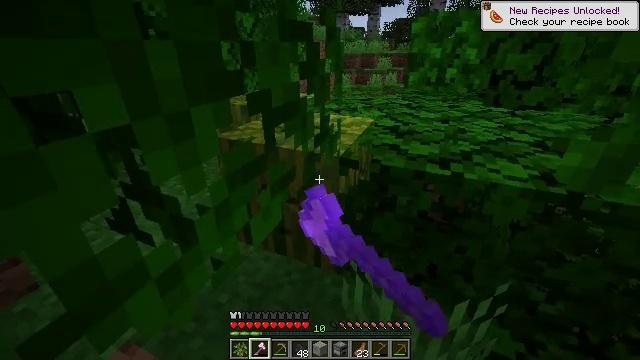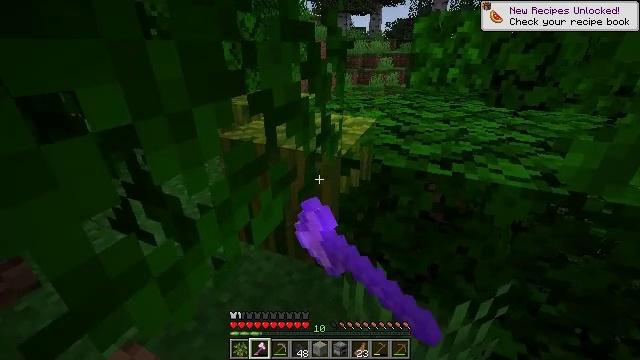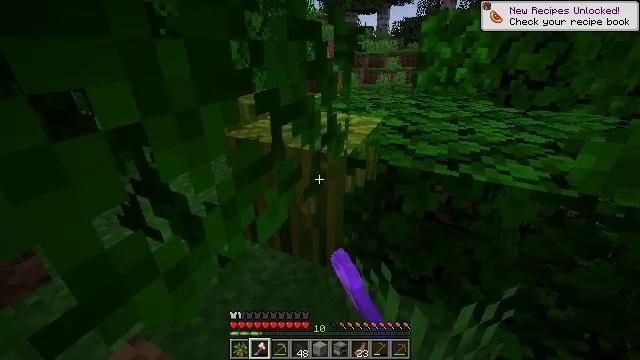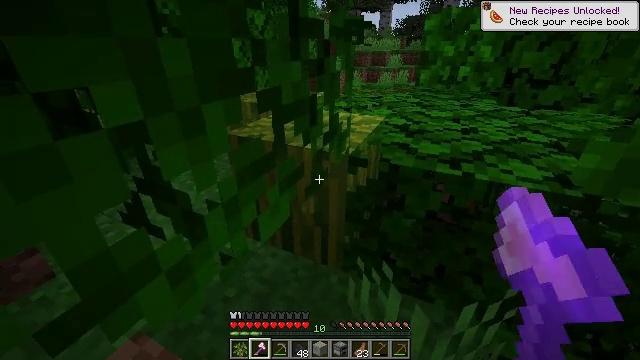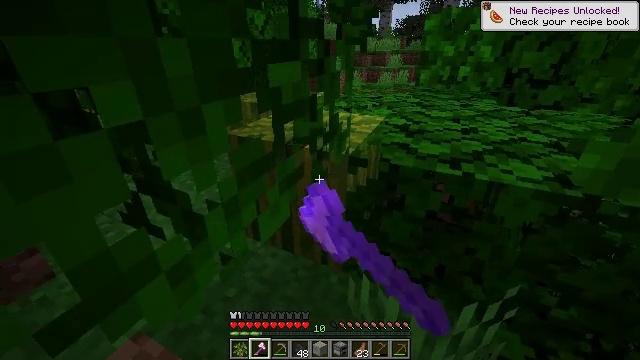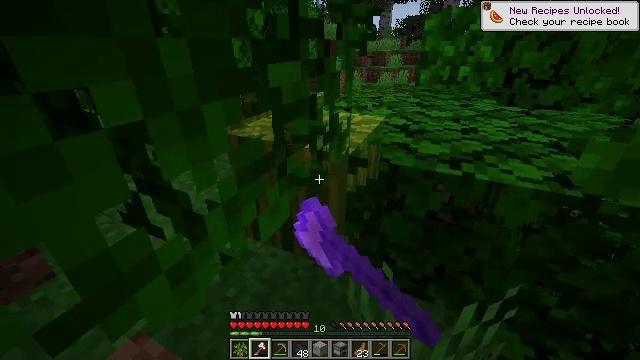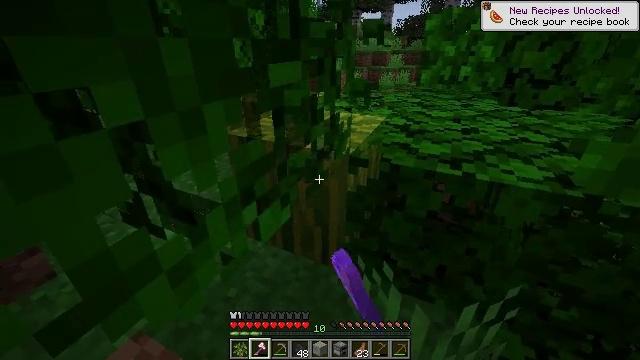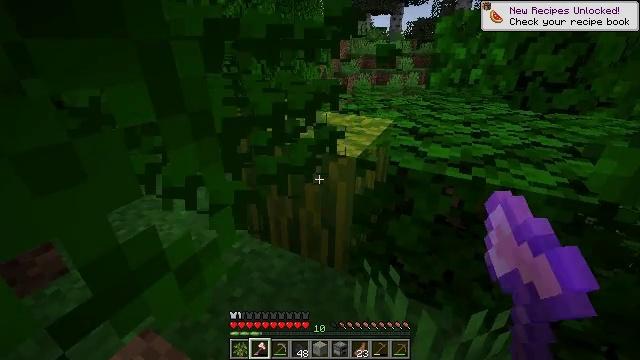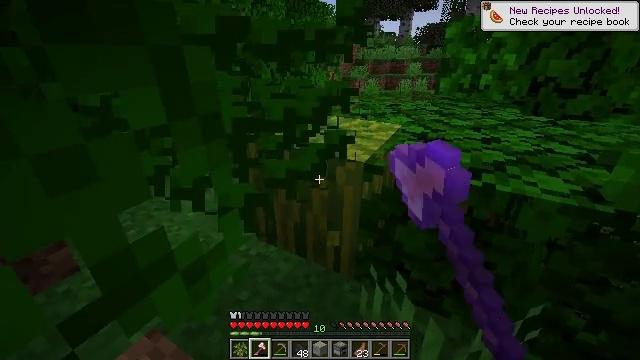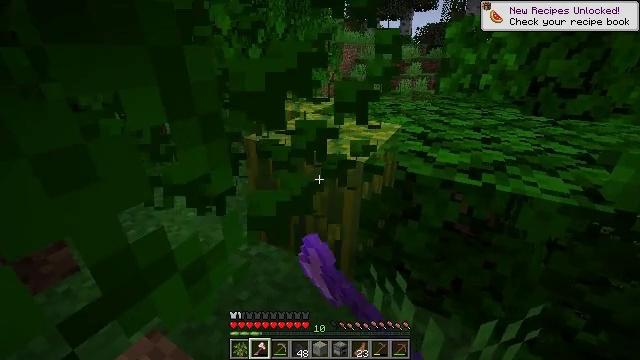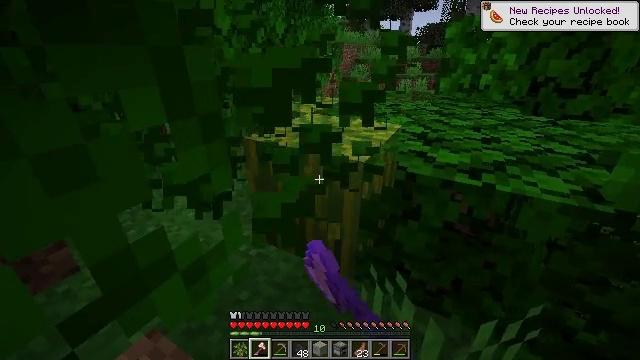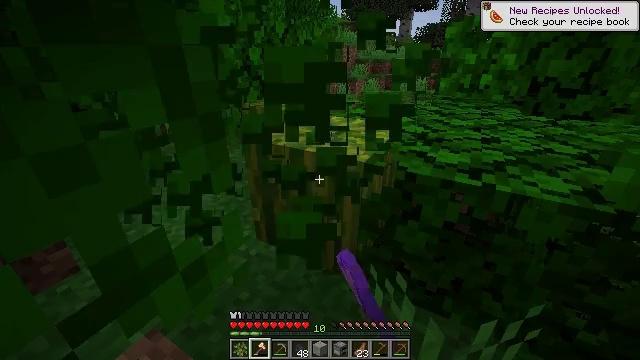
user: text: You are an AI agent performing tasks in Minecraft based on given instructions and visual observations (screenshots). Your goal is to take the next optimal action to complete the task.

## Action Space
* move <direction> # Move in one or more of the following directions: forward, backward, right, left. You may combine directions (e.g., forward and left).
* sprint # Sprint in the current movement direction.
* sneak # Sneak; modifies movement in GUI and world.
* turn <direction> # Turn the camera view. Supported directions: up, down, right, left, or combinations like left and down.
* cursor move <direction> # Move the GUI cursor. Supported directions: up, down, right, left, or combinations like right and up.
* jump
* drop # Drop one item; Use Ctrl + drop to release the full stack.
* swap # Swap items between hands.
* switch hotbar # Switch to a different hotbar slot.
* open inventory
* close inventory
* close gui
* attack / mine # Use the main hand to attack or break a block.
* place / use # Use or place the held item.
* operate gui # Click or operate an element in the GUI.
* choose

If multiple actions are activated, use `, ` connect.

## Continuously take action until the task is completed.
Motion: motion action
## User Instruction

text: Remove oak leaves from branches.
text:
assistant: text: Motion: attack / mine
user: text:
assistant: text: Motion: turn left, attack / mine
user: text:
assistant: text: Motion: attack / mine
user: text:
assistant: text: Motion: attack / mine
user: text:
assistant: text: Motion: attack / mine
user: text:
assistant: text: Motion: attack / mine
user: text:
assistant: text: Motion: turn left, attack / mine
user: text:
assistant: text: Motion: turn left, attack / mine
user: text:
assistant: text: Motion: attack / mine
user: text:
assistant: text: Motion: attack / mine
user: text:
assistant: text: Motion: attack / mine
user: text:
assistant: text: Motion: attack / mine